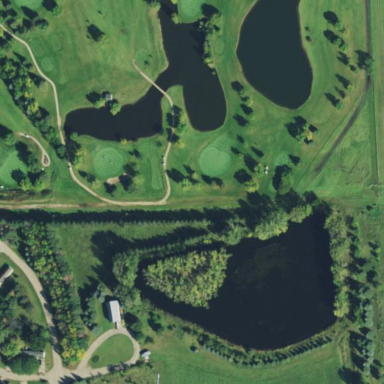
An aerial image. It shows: Water hazard on golf course.